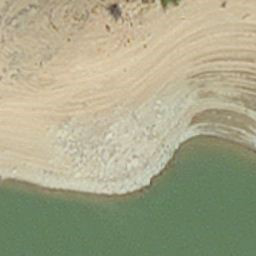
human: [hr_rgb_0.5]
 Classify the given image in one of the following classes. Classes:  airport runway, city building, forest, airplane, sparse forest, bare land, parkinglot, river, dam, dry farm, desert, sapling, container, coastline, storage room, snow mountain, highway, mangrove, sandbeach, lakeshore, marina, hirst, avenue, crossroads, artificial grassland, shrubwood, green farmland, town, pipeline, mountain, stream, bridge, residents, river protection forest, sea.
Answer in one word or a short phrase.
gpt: hirst